Chest X-ray. View position: PA
Patient age: 33
Patient sex: F
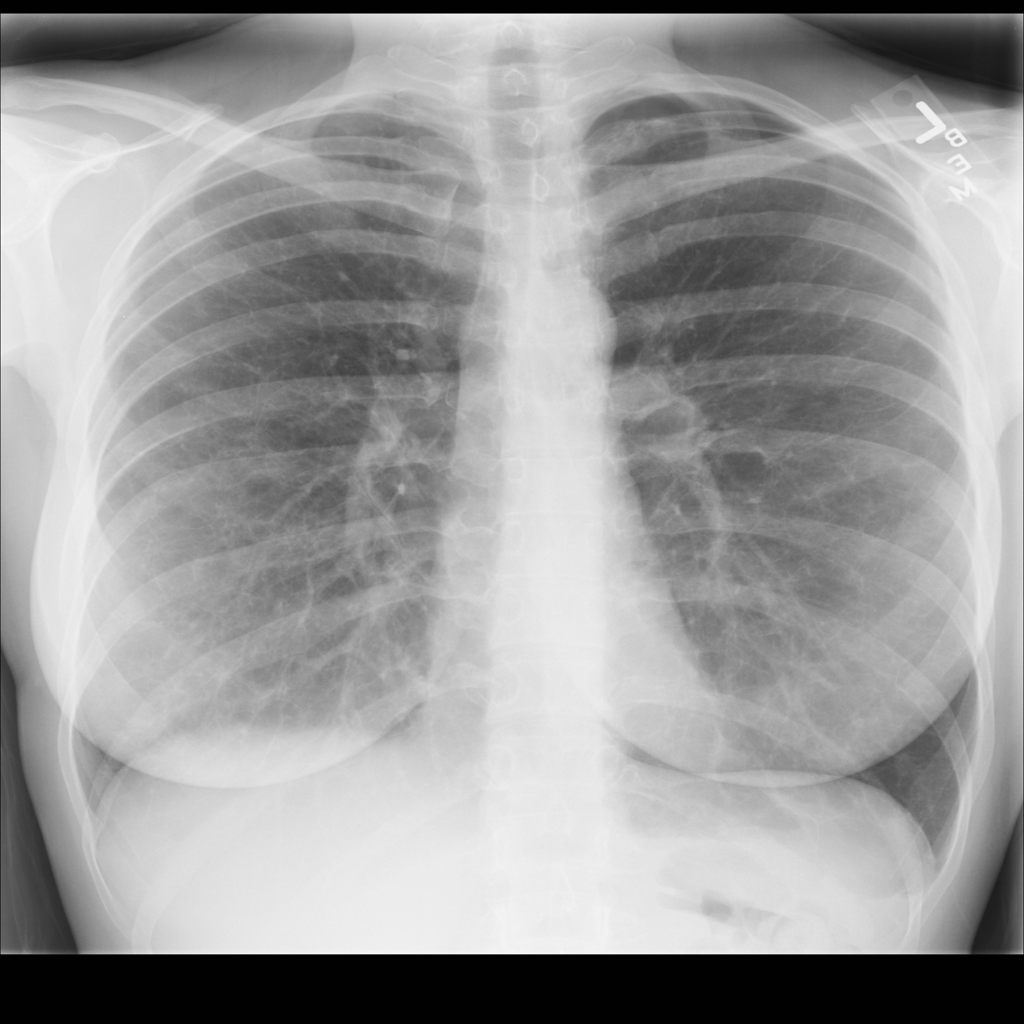
Finding: Pneumothorax